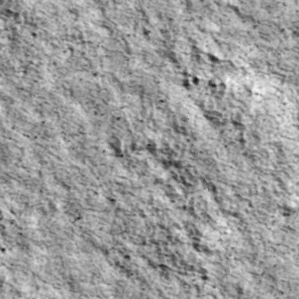
Label: non_frost